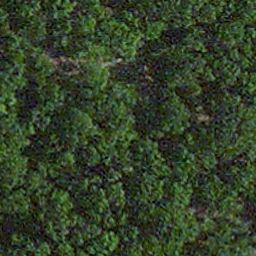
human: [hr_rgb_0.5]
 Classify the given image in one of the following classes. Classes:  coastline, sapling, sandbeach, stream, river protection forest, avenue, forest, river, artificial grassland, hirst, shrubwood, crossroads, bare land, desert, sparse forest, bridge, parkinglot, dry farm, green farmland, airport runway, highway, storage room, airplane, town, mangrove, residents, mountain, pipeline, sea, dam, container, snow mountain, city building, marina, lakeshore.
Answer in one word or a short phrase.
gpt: forest